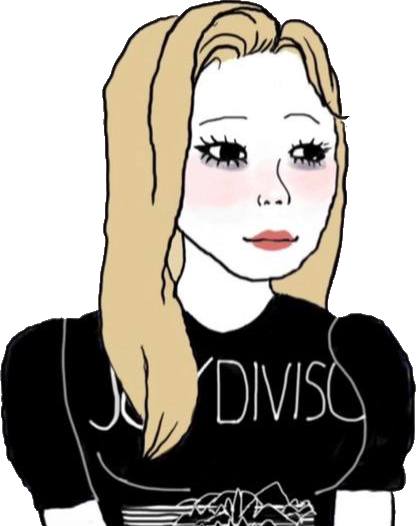
Label: 5_Trad_Wife